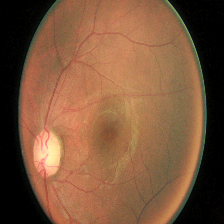
Diabetic retinopathy grade: Moderate